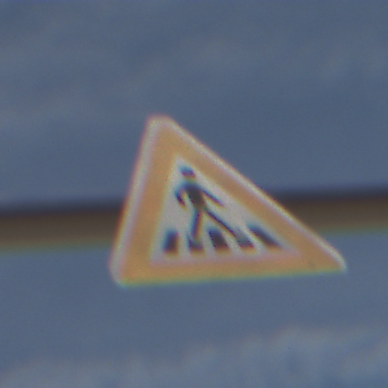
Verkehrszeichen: FussgaengerueberwegLinks
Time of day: Midday
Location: Outdoor (Nature)
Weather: PartlyCloudy
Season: NotSpecified
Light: Natural